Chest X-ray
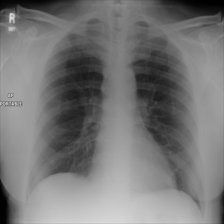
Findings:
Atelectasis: negative
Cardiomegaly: negative
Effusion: negative
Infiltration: negative
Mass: negative
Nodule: negative
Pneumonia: negative
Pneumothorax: negative
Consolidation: negative
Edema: negative
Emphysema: negative
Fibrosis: negative
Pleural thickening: negative
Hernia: negative